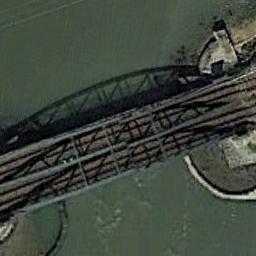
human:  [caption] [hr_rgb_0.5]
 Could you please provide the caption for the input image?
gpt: A bridge connects the land on both sides of the turquoise water, With arched supports on the bridge .

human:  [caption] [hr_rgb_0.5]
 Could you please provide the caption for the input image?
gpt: A bridge is over the deep green river .

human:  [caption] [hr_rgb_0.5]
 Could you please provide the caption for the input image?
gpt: Many ships docked on both sides of the river .

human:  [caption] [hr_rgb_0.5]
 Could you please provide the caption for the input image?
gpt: A bridge built on a dark green river .

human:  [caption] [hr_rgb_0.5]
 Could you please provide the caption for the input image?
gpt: The bridge is surrounded by shelves .